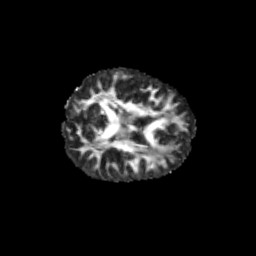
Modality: FA
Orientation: axial
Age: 12
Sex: female
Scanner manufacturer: siemens
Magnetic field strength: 3 T
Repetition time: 3.8 s
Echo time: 0.07 s